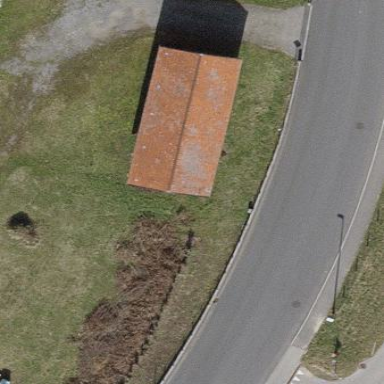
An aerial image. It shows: Shed.